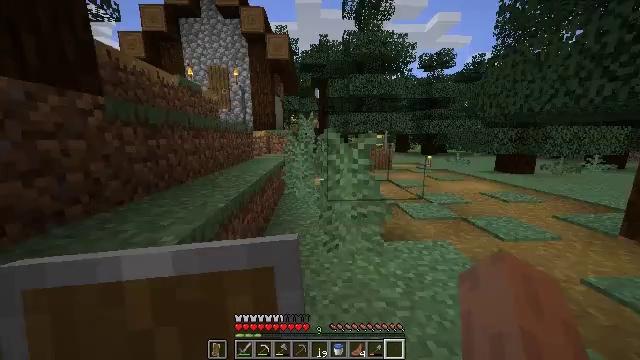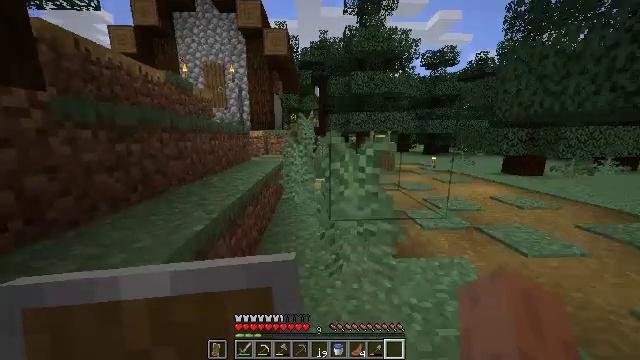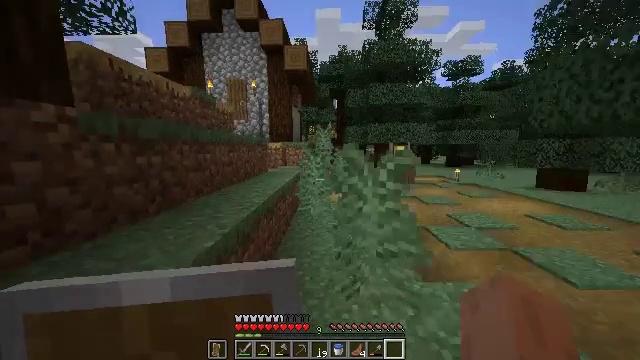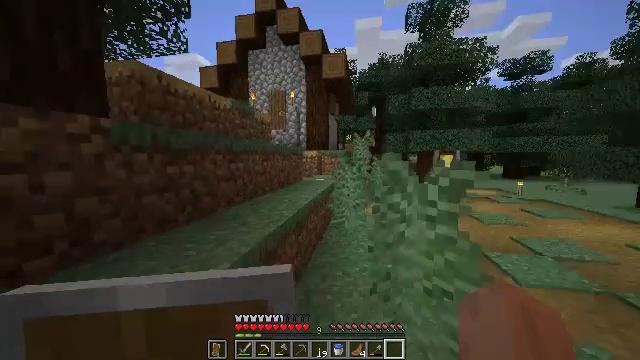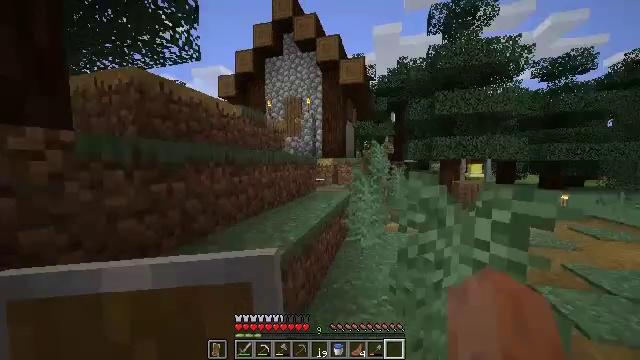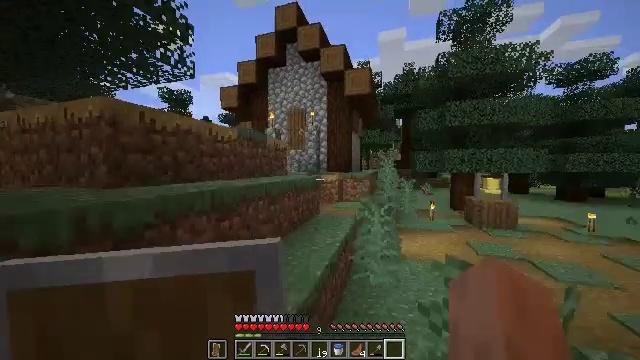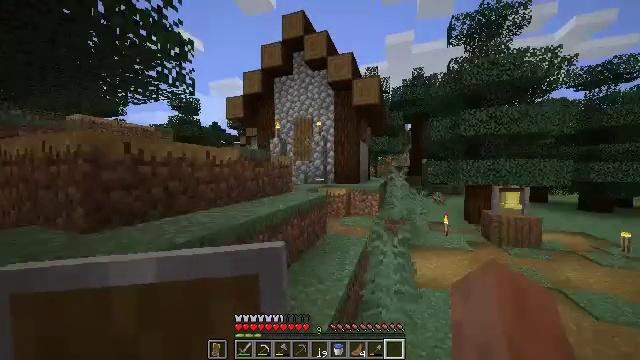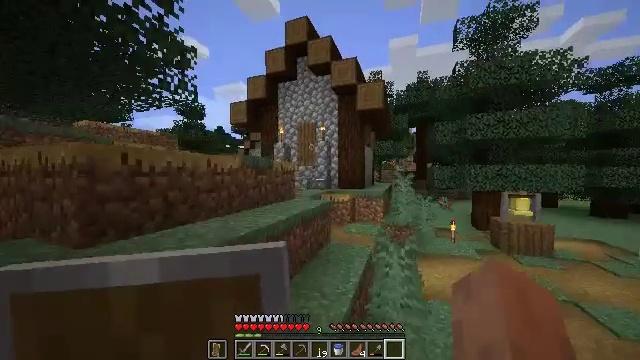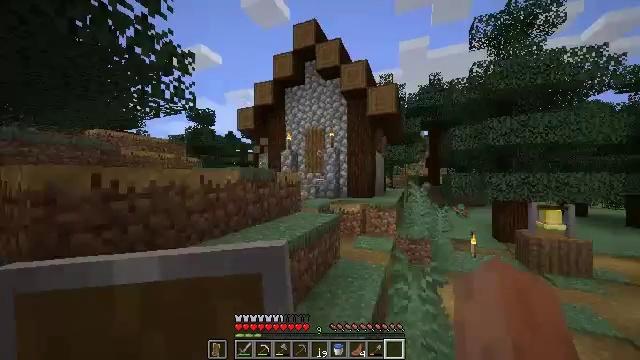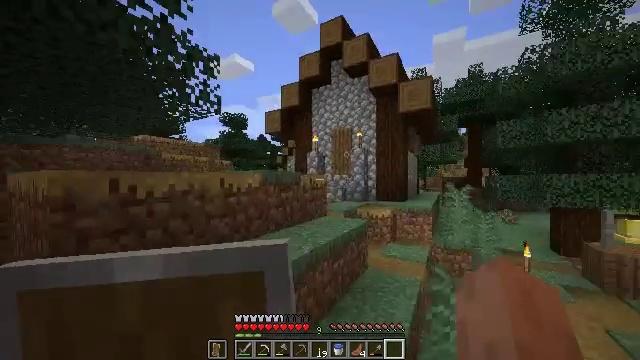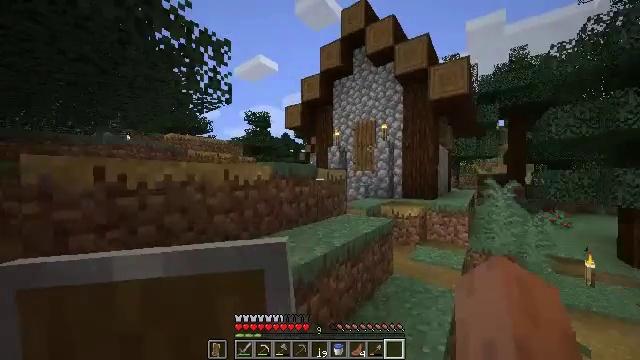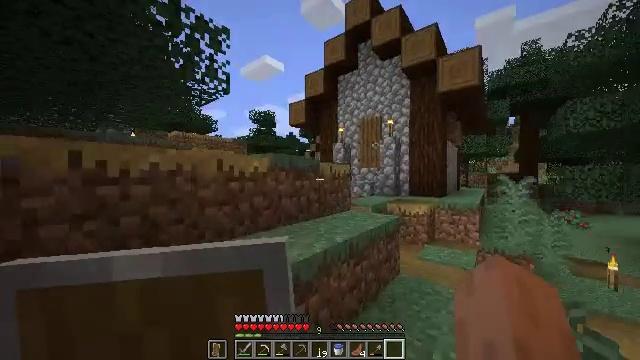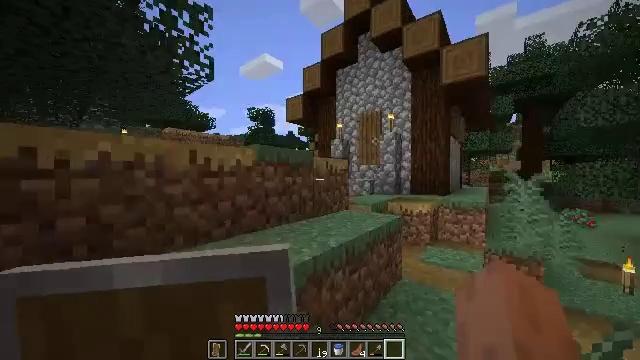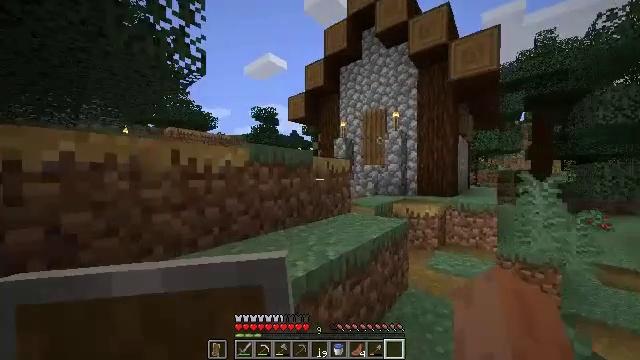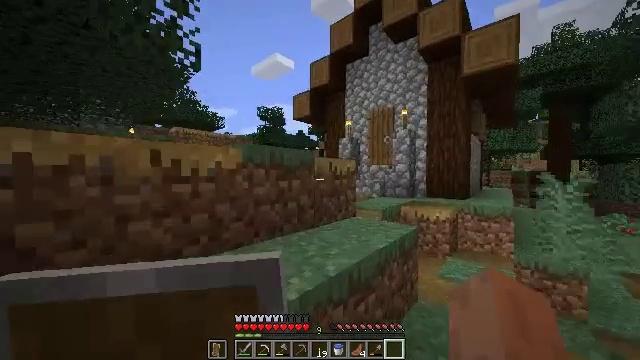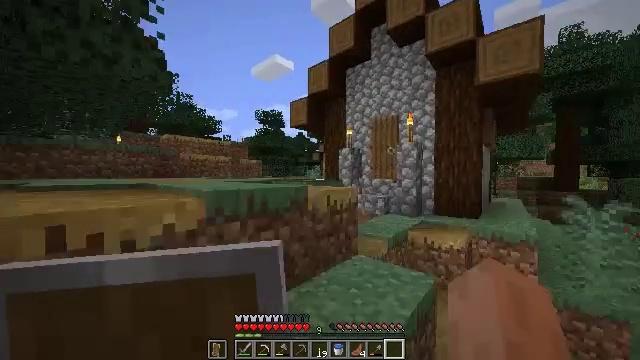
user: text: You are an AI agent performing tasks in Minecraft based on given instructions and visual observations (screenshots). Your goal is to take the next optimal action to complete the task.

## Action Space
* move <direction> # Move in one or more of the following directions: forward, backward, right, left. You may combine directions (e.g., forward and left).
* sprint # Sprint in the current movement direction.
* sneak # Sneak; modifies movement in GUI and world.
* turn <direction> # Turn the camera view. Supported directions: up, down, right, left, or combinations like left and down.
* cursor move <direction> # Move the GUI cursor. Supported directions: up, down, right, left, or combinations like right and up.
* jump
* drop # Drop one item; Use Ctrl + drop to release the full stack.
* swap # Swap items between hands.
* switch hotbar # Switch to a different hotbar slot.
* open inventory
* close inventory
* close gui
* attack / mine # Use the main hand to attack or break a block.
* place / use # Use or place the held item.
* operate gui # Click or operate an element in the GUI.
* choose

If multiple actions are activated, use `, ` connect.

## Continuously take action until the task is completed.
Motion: motion action
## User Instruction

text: Break the spruce stairs for wood.
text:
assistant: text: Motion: move forward
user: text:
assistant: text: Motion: move forward, turn left and up
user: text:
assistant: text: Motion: move forward, turn left and up
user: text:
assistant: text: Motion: move forward, turn left and up, jump
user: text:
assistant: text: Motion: move forward, turn left and up, jump
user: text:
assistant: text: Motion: move forward, turn left, jump
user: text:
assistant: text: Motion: move forward, turn left
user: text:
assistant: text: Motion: move forward, turn left
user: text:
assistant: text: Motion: move forward, turn left
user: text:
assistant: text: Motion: move forward, turn left
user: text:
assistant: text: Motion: move forward, turn left
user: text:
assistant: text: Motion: move forward
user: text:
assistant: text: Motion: move forward, turn left
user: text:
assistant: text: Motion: move forward, turn left, jump
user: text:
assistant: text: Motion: move forward, jump
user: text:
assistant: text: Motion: move forward, jump
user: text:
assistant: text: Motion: move forward, jump
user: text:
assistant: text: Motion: move forward, turn left and down
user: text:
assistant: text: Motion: move forward, turn left and down
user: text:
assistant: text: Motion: move forward, turn down
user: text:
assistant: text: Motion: move forward
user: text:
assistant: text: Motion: move forward
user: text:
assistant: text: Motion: move forward, turn right and up
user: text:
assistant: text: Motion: move forward, turn right and up
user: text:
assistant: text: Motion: move forward, turn right and up
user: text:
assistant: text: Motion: move forward, turn up
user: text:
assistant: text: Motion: move forward, turn up
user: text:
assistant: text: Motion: move forward
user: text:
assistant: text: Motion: move forward and move left, turn up
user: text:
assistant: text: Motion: move forward and move left, turn up